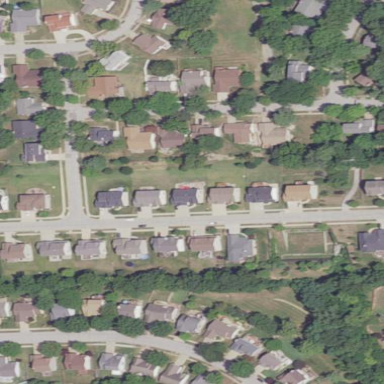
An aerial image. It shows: Residential area composed of single-family homes.